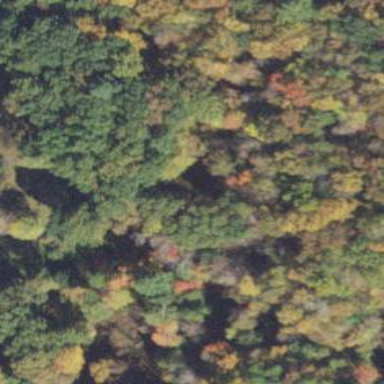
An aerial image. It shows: Nature reserve surrounded by woodland.